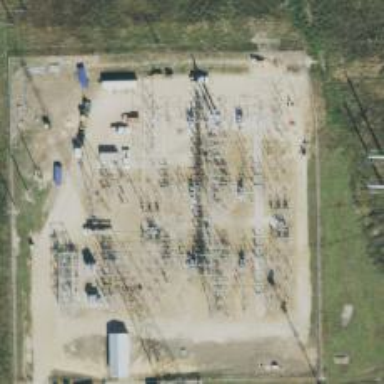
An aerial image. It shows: Switch used for power control.